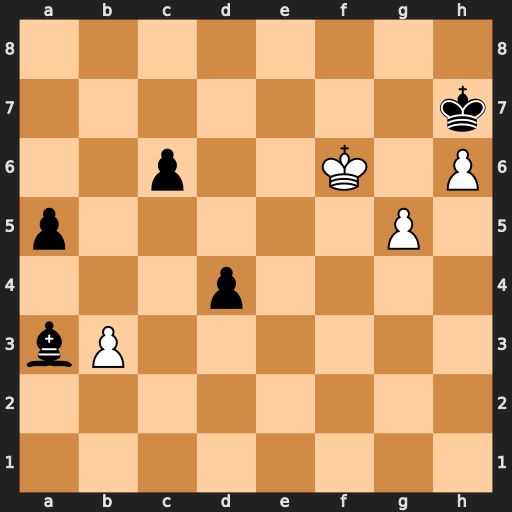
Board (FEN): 8/7k/2p2K1P/p5P1/3p4/bP6/8/8
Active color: w
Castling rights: -
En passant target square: -
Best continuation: g6+ Kxh6 g7 Be7+ Kf7